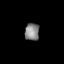
Tissue: skin
Cell type: Epithelial cells
Senescence score: 0.752
Nuclear area (px): 245
Mean DAPI intensity: 133.637